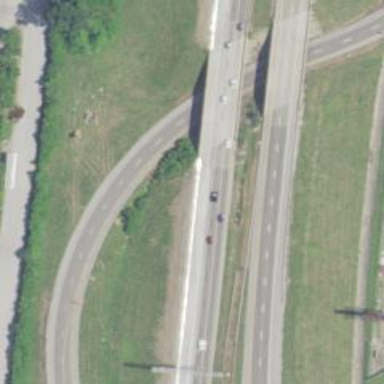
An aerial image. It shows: Motorway bridge.